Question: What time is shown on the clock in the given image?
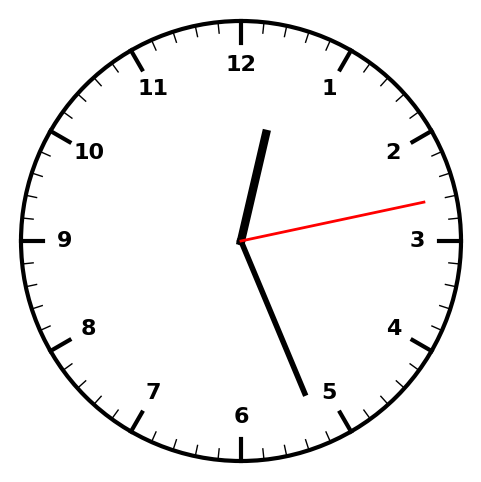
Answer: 12:26:13